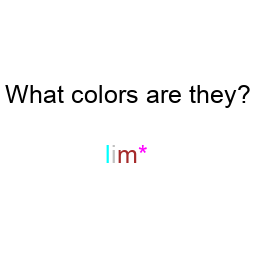
Color: cyan, silver, brown, magenta
Color name shown: lime
Background color: white
Question text color: black